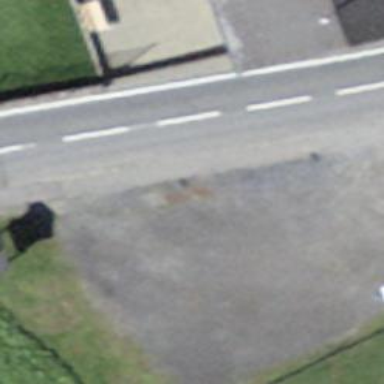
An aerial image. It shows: Bus stop along the road.